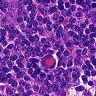
Metastatic tissue present: no